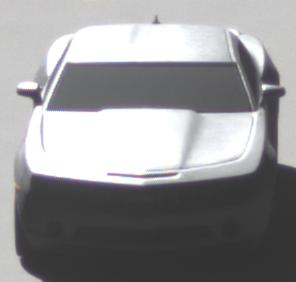
Make: Chevrolet
Model: Camaro Cabriolet 6.2 V8
Detailed model: Camaro (V) Coupé
Model produced from: 2011/09
Model produced until: 2014/02
Doors: 2
Color: white
Road condition: dry road
Daytime: midday
Contrast: high contrast